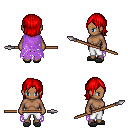
a pixel art fantasy rpg character, female body template, human, dark skin, maroon tattered cape, white pants, red long bangs hairstyle, gray slippers, spear, four views (front, back, left, right), 2x2 character sprite sheet, small pixel art, hard edges, no anti-aliasing